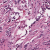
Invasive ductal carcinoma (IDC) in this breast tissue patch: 1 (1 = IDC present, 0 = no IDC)